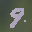
Label: 9